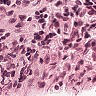
Metastatic tissue present: no